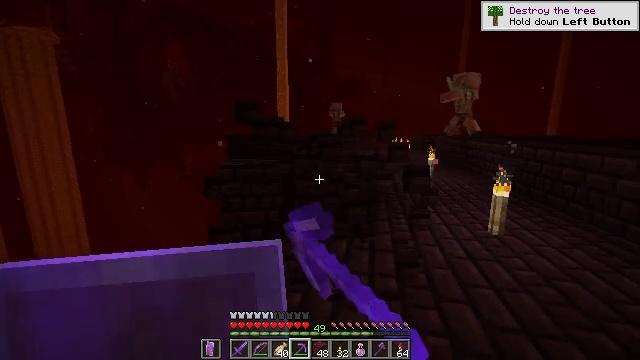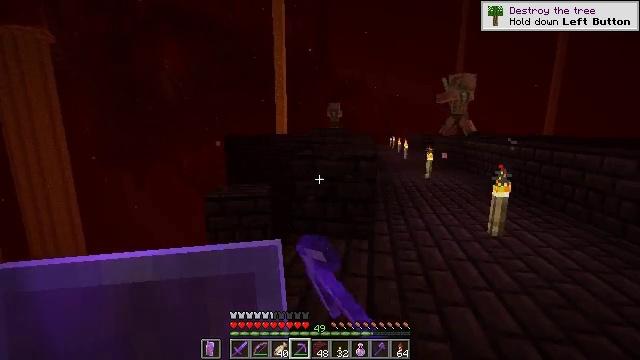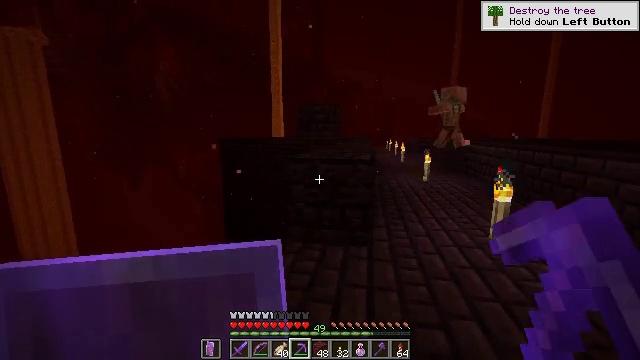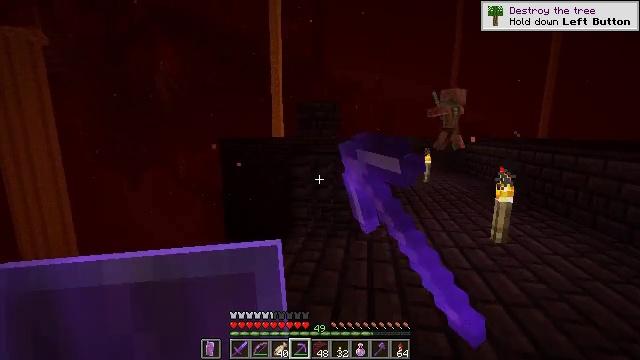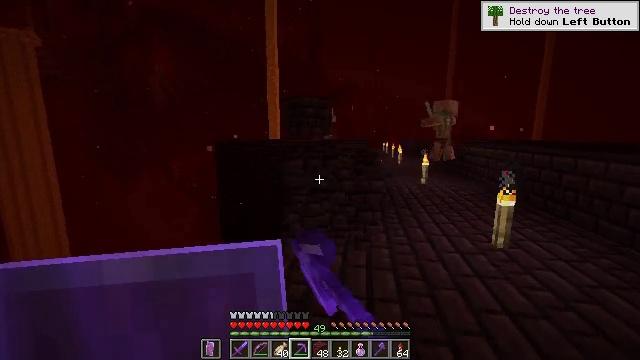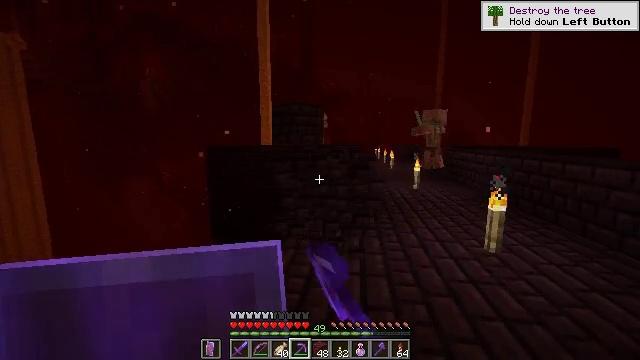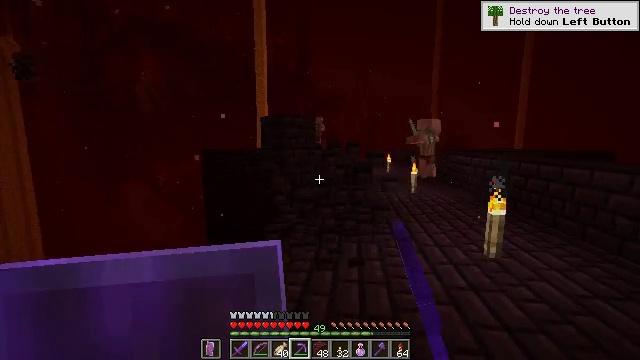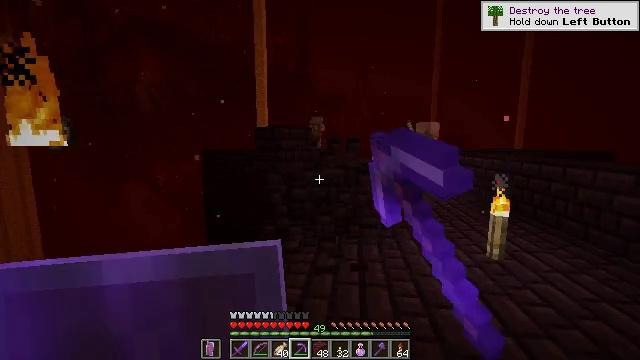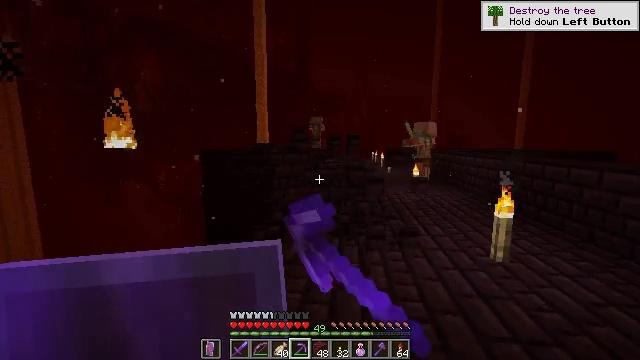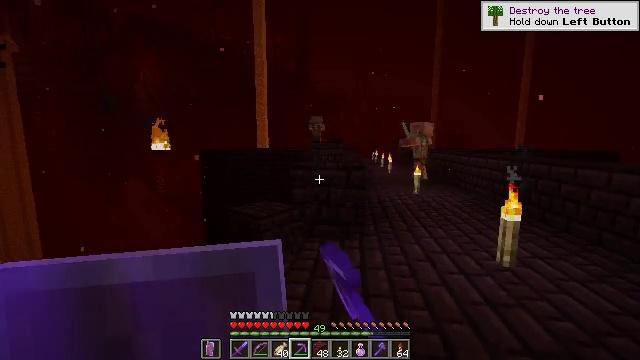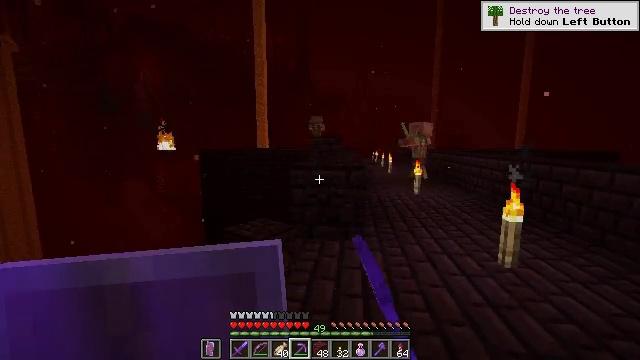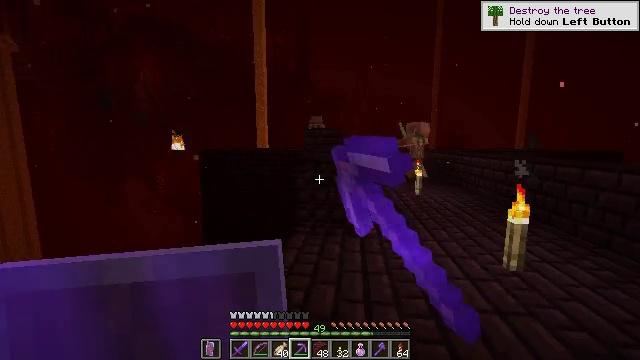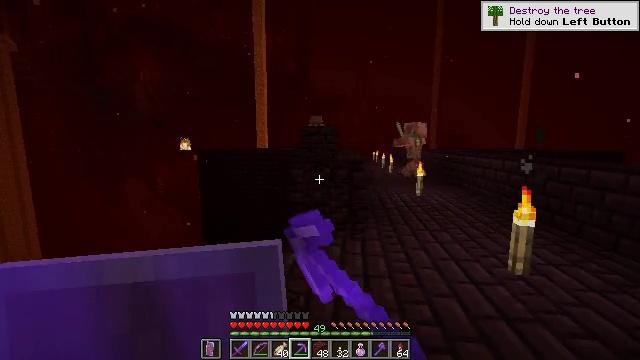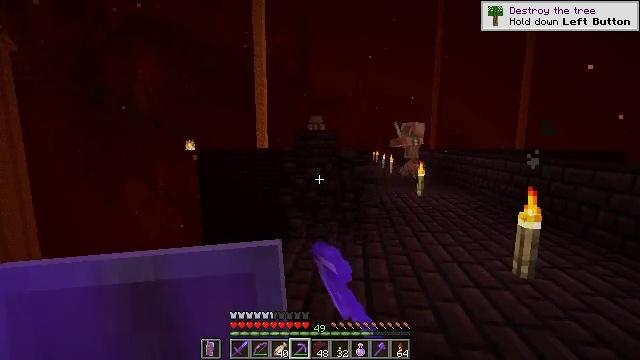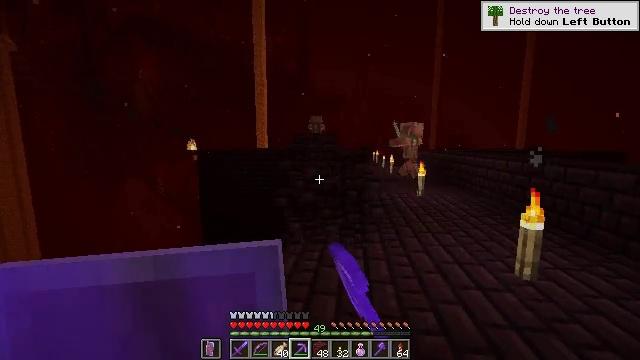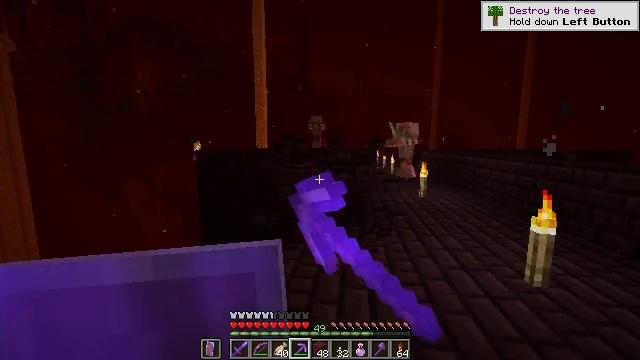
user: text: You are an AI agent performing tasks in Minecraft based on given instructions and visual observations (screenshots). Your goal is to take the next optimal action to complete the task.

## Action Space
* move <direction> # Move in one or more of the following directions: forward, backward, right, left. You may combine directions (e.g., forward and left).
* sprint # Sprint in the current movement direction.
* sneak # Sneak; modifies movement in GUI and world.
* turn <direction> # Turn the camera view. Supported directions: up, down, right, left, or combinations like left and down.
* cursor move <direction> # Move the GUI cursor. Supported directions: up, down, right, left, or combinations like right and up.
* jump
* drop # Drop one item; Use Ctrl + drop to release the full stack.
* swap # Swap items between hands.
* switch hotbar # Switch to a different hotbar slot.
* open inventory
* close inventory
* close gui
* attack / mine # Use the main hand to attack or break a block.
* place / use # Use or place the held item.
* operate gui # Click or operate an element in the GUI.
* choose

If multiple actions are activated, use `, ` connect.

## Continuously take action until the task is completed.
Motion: motion action
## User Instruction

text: Collect nether bricks for building.
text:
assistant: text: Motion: move forward, sneak, attack / mine
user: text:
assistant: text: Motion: move forward, sneak, attack / mine
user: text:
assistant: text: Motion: move forward, sneak, attack / mine
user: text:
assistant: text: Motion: move forward, sneak, attack / mine
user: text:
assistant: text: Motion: move forward, sneak, turn right and up, attack / mine
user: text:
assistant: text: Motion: move forward, sneak, attack / mine
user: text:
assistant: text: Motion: move forward, sneak, attack / mine
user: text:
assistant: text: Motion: move forward, sneak, attack / mine
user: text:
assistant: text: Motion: move forward, sneak, attack / mine
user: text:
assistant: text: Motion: move forward, sneak, attack / mine
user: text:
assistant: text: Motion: move forward, sneak, attack / mine
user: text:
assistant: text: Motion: move forward, sneak, attack / mine
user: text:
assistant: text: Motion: move forward, sneak, attack / mine
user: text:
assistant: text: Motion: move forward, sneak, attack / mine
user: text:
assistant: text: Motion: move forward, sneak, attack / mine
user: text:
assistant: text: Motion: sneak, attack / mine